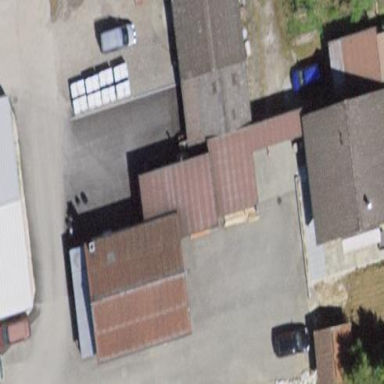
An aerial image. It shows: Industrial building.